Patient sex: F
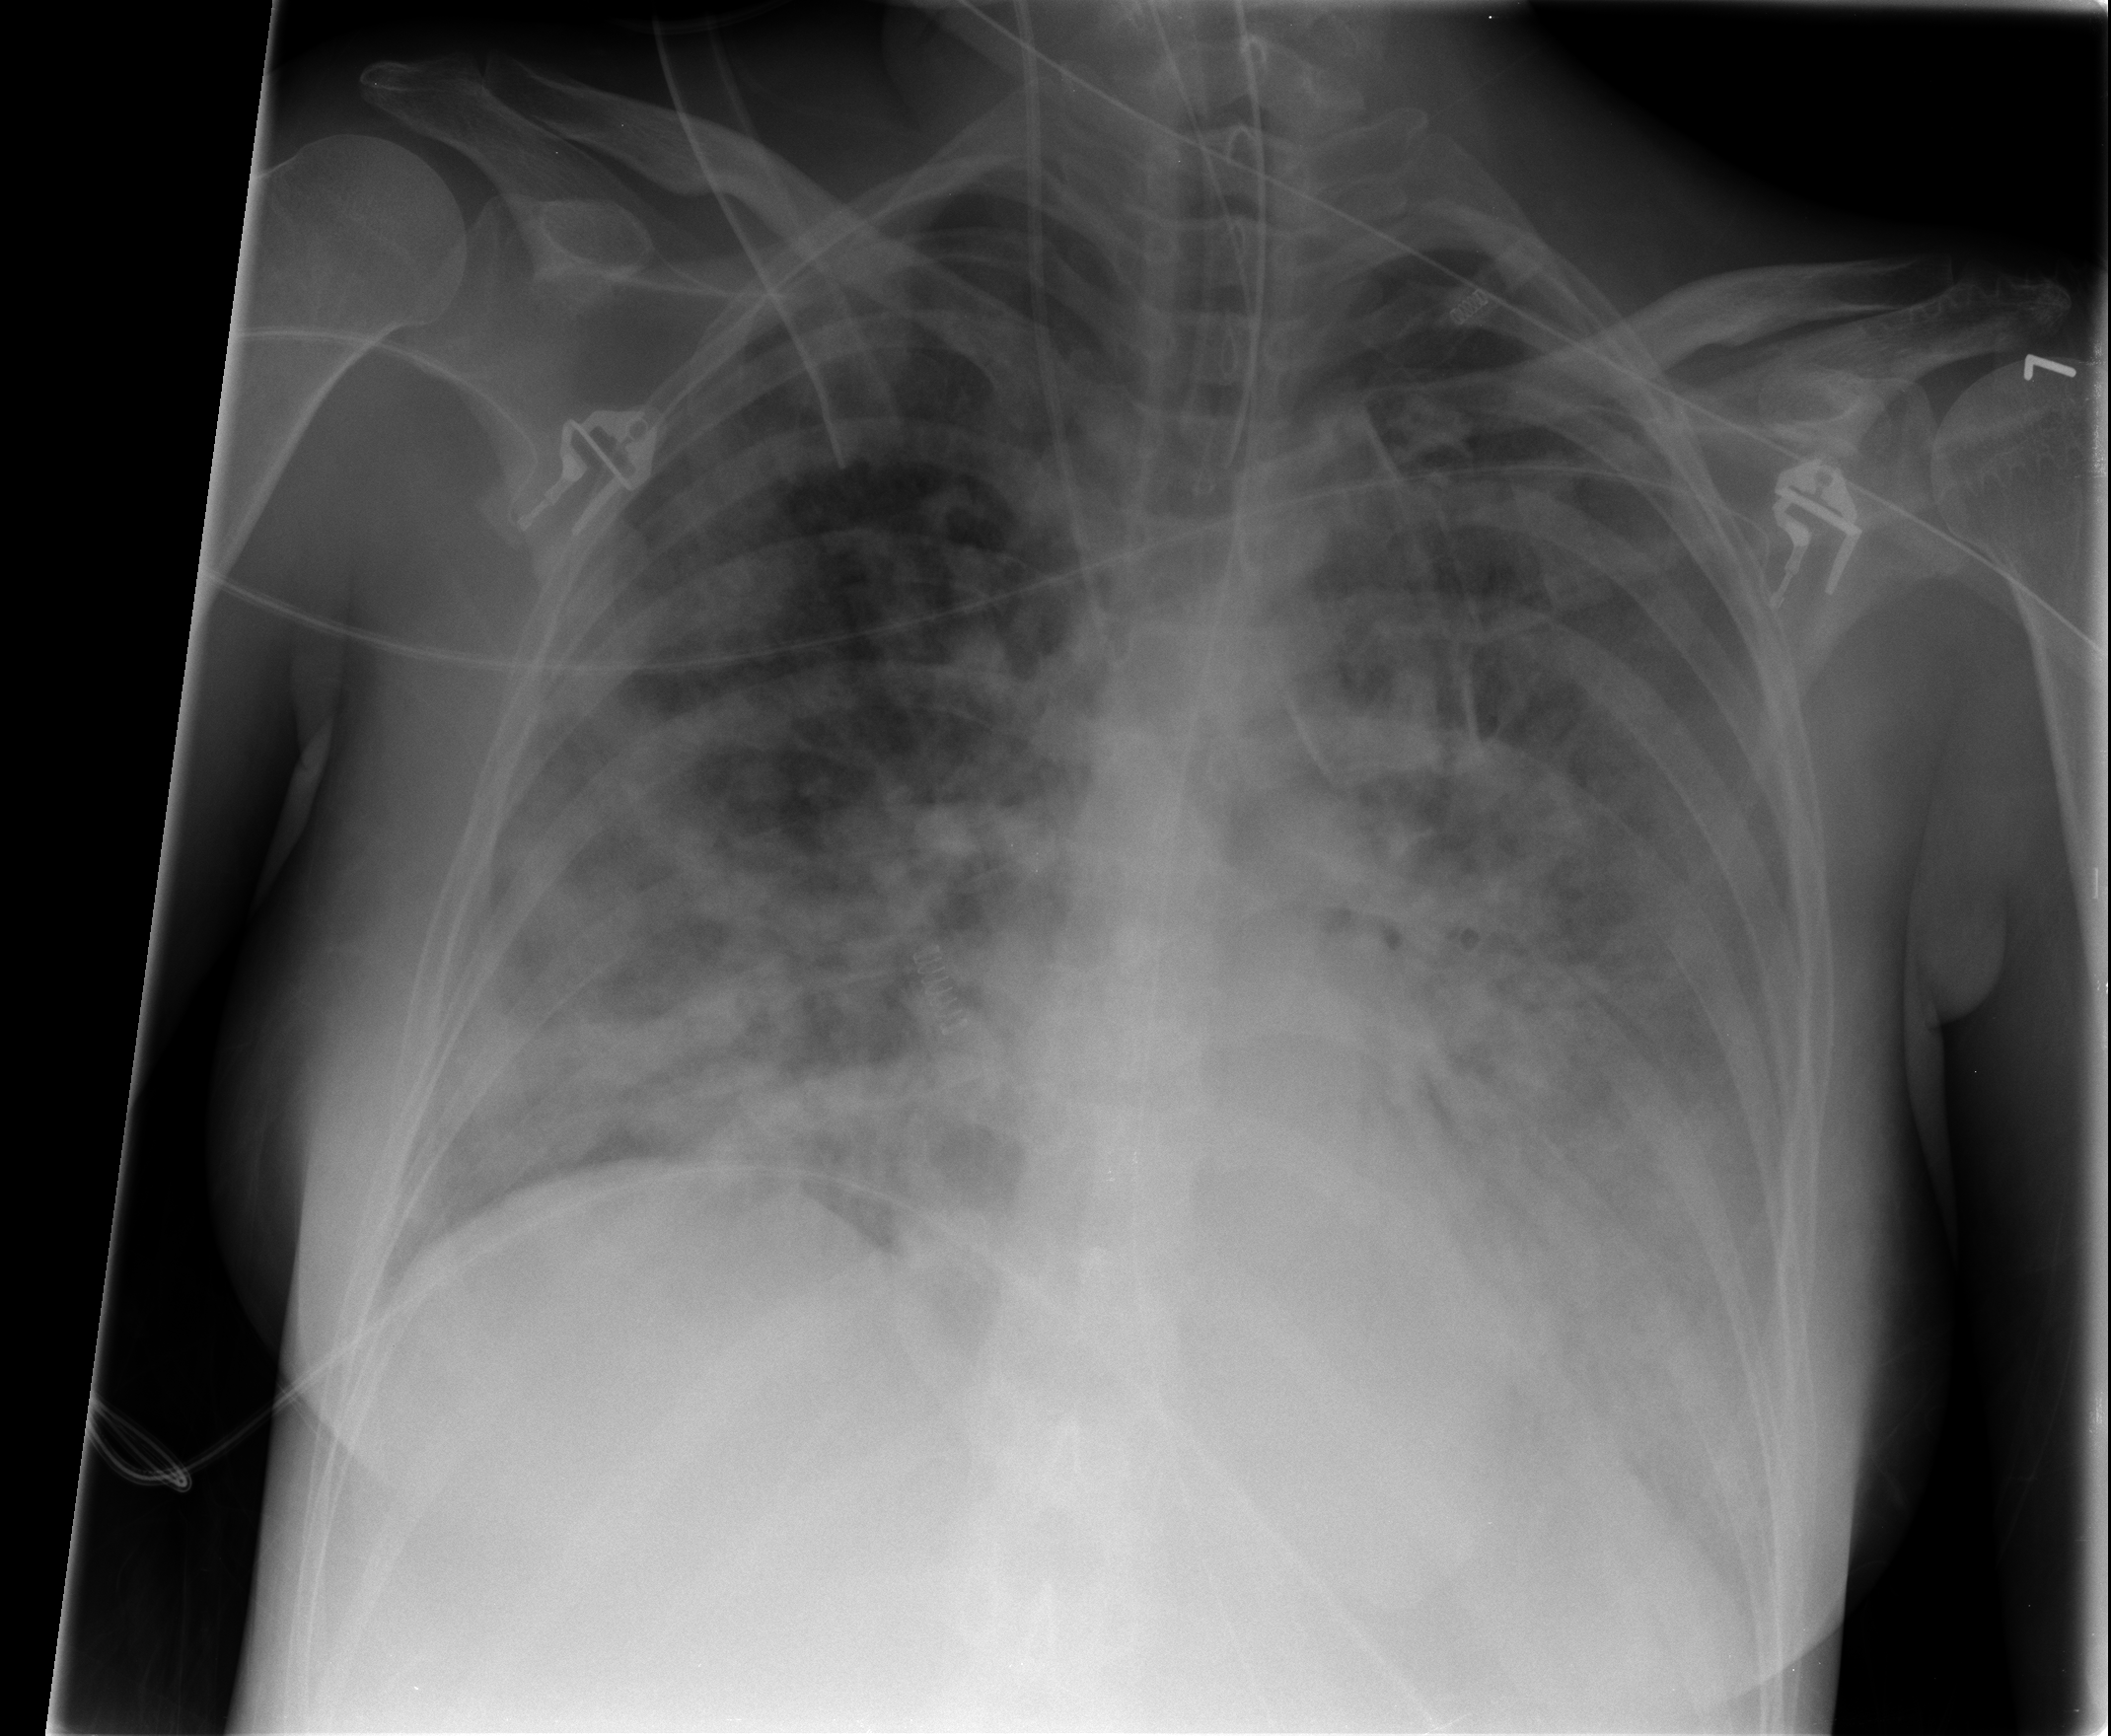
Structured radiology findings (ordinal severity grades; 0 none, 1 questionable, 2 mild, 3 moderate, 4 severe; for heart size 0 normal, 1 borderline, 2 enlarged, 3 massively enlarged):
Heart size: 0
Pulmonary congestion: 0
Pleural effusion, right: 0
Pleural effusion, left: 1
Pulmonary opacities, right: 3
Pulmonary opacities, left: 3
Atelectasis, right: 2
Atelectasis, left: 2